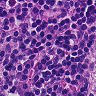
Metastatic tissue present: no